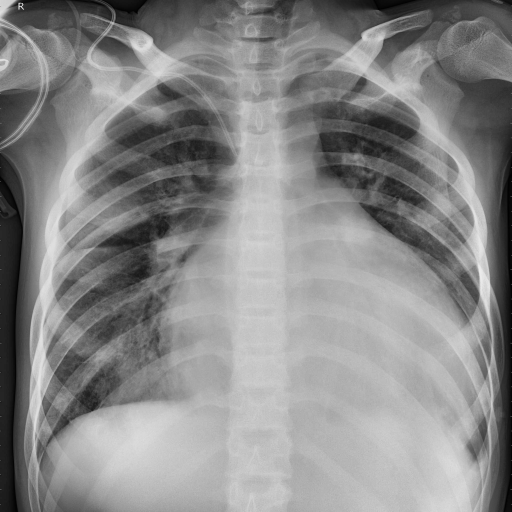
Finding: PNEUMONIA